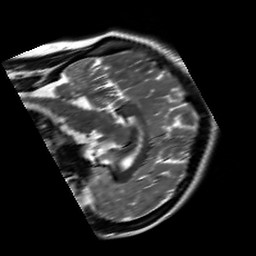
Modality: T2w
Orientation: sagittal
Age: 24
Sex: female
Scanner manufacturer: siemens
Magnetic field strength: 3 T
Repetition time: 7 s
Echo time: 0.09 s